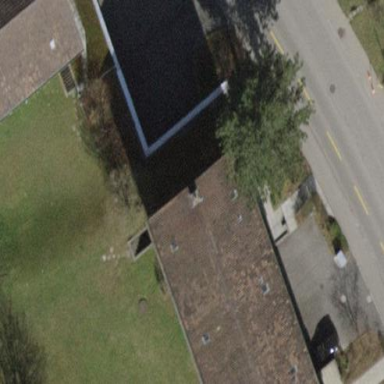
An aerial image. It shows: Building with pitched roof.